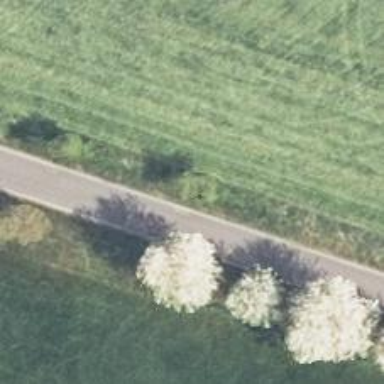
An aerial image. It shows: Deciduous tree with broadleaved leaves.